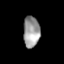
Tissue: lung
Cell type: Endothelial cells
Senescence score: 0.2019
Nuclear area (px): 499
Mean DAPI intensity: 156.549